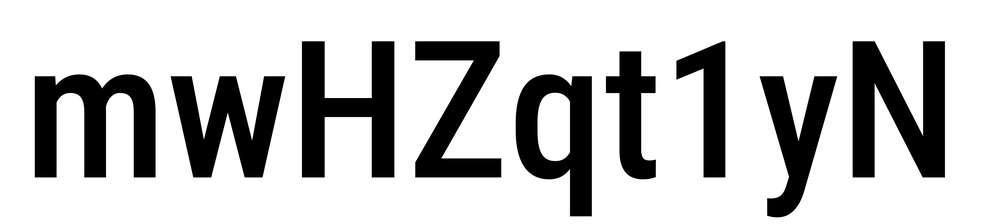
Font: Roboto_Condensed_Medium